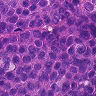
Metastatic tissue present: yes